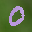
Label: 0